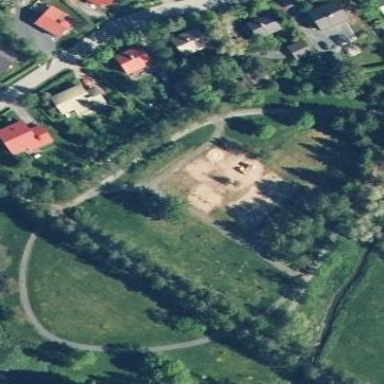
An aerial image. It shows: Playground area for leisure land.